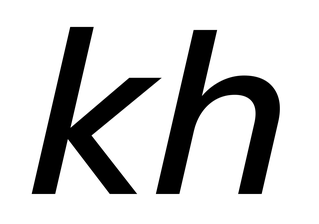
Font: InstrumentSans-Italic_Medium_Italic